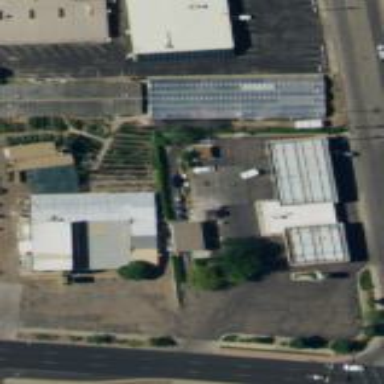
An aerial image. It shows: Plant nursery area.